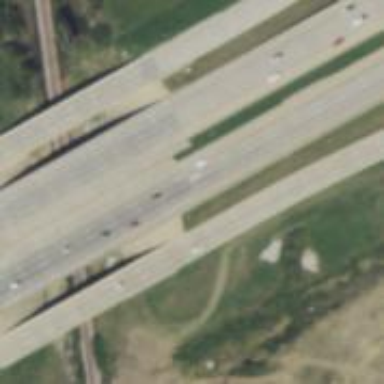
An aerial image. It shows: Secondary road with frontage road crossing bridge.